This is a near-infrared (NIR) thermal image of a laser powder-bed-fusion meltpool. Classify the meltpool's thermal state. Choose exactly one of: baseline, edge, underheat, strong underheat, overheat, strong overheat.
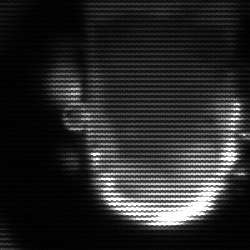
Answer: baseline